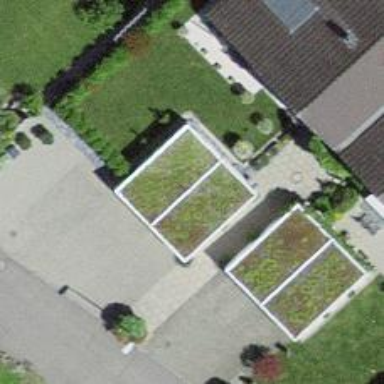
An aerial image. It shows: Garage with flat roof.